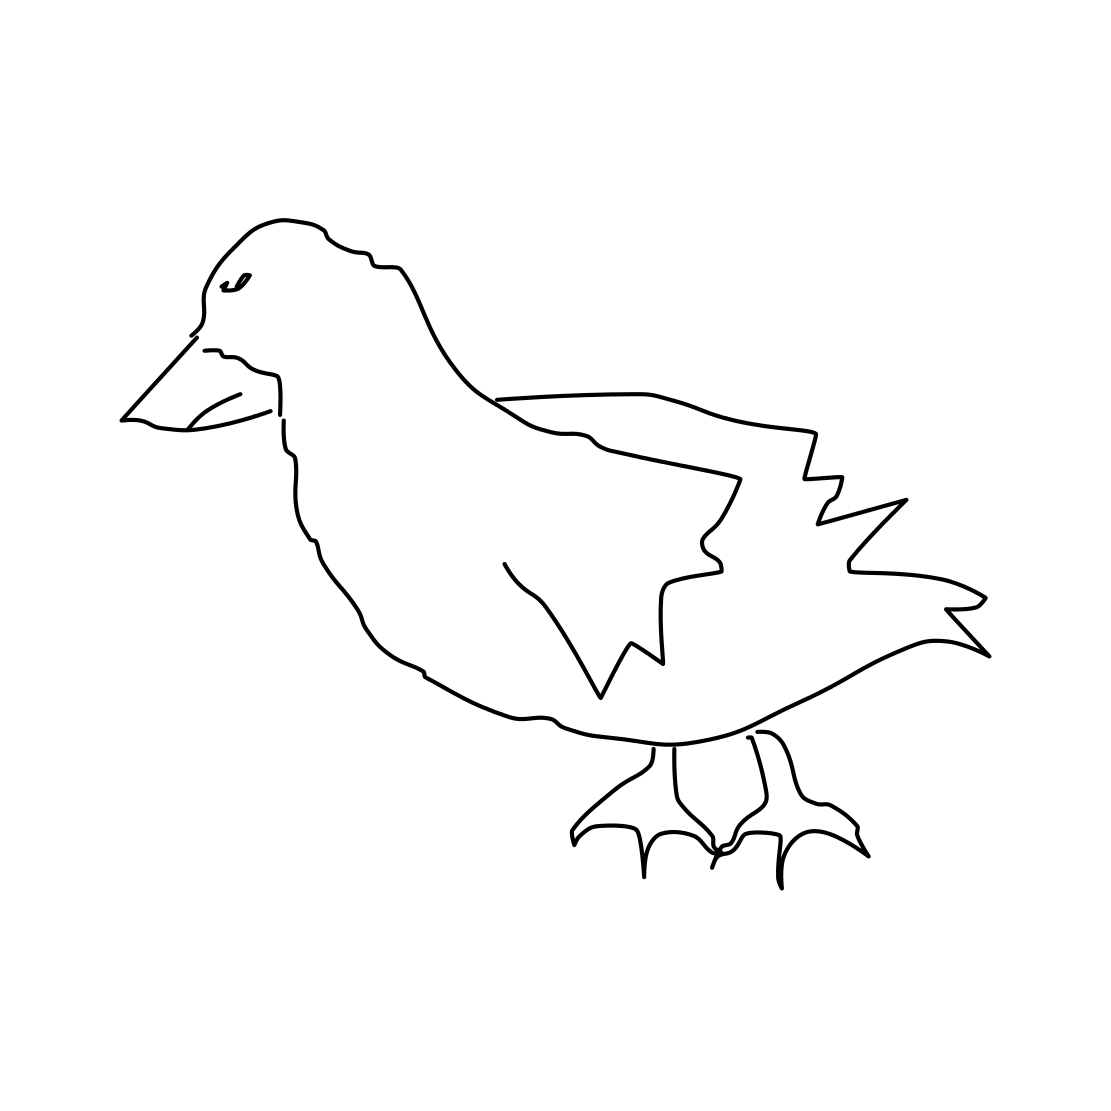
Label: duck